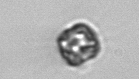
Label: Thalassiosira